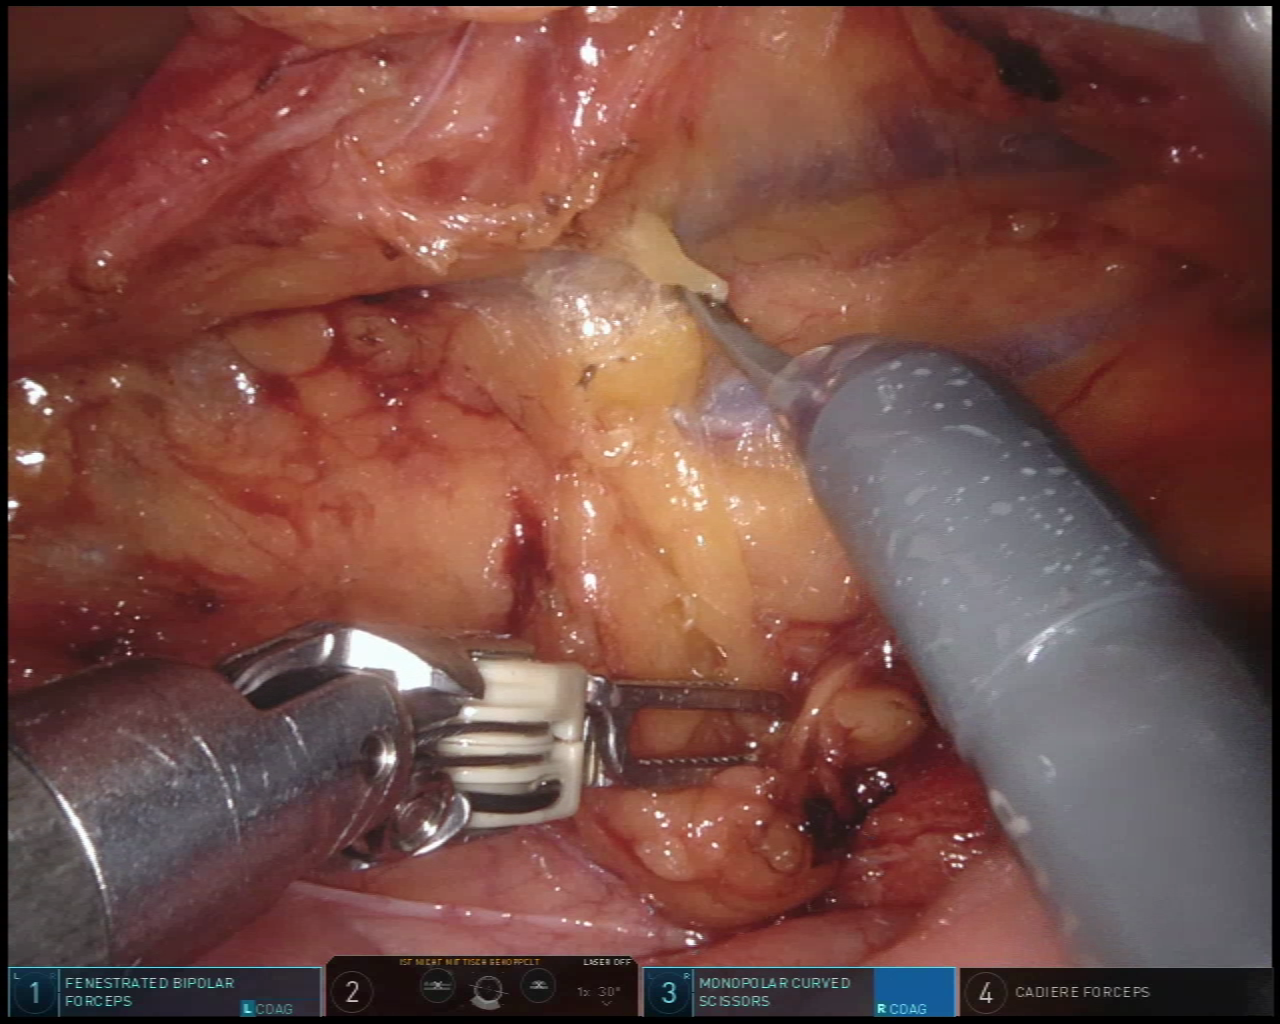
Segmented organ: intestinal_veins
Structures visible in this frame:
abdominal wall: no
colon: no
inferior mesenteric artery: no
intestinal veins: yes
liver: no
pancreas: no
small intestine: yes
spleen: no
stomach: no
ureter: no
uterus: no
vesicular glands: no